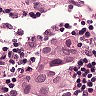
Metastatic tissue present: yes